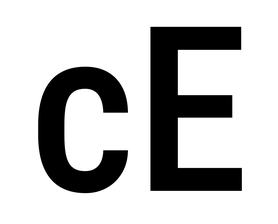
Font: Roboto_Condensed_Medium